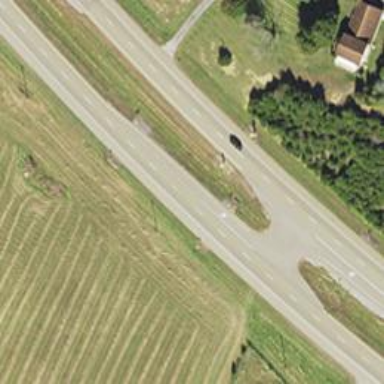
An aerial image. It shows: Trunk highway.